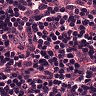
Metastatic tissue present: no